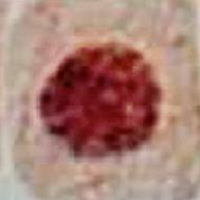
Label: prophase